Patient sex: M
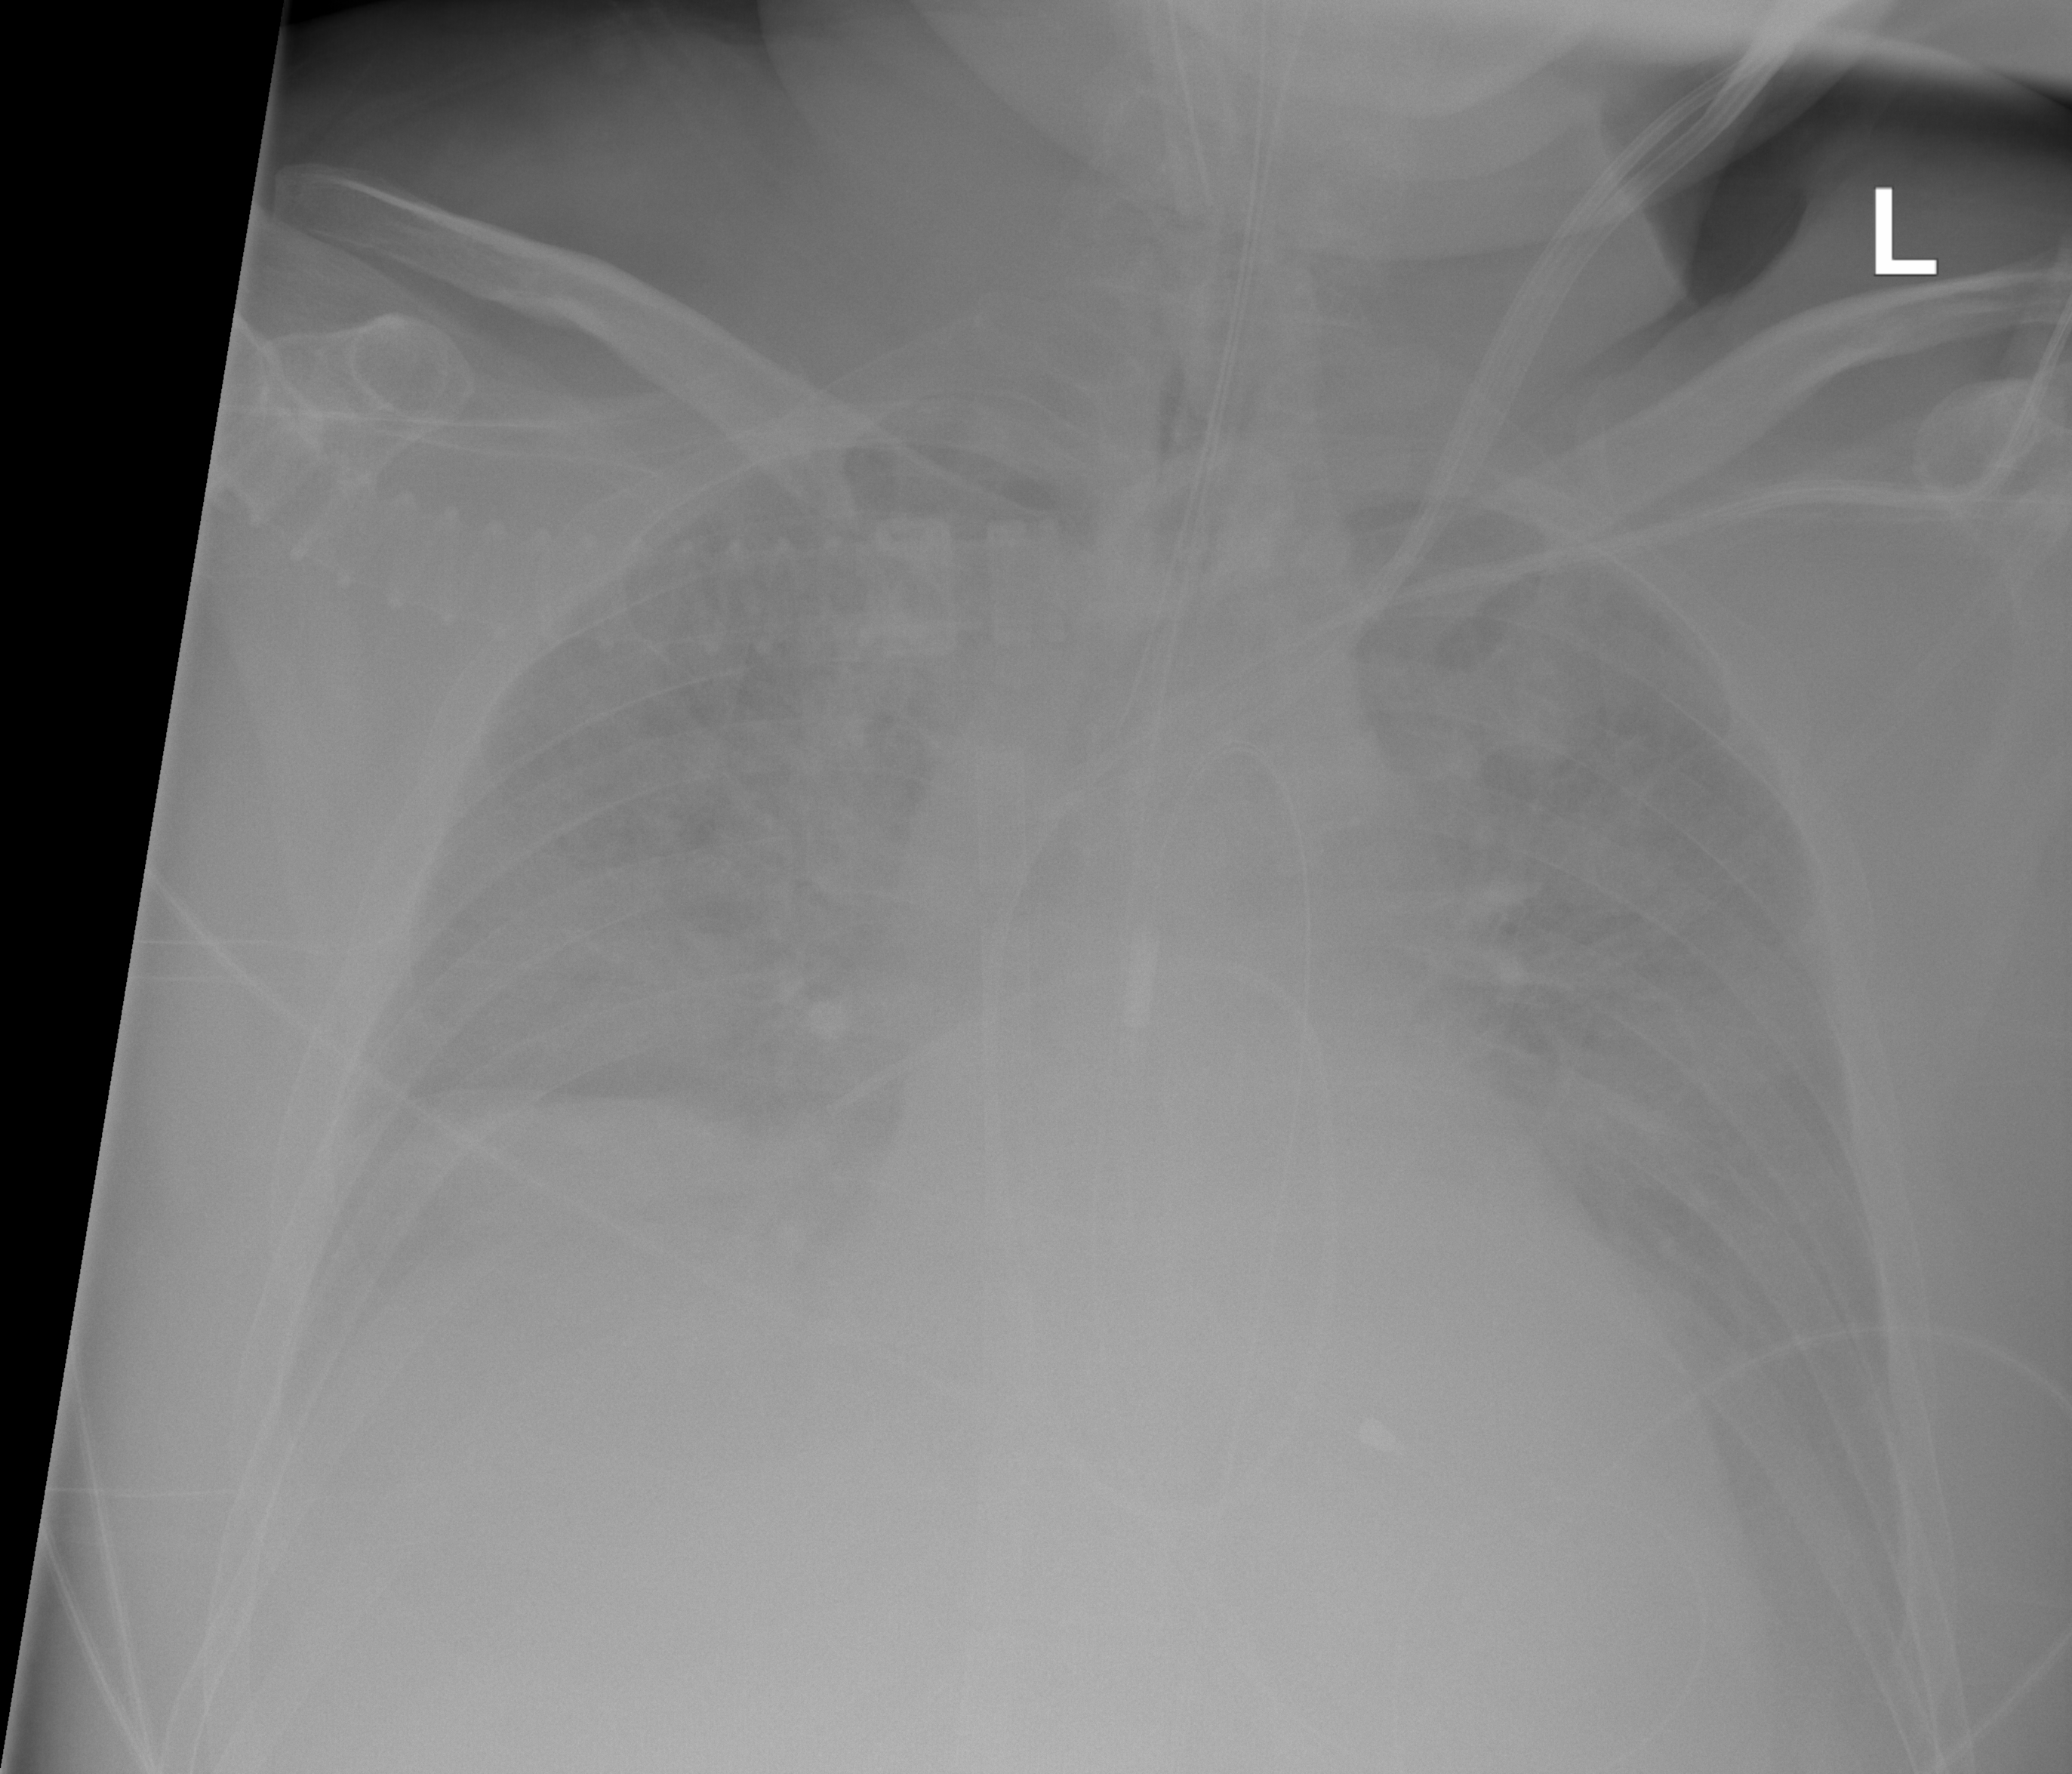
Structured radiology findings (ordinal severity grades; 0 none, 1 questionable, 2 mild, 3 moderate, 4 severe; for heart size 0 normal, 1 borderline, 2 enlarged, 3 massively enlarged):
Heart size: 2
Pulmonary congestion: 2
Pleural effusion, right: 2
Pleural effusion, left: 2
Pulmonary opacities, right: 2
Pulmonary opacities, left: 2
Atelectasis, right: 2
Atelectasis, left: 2